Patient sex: M
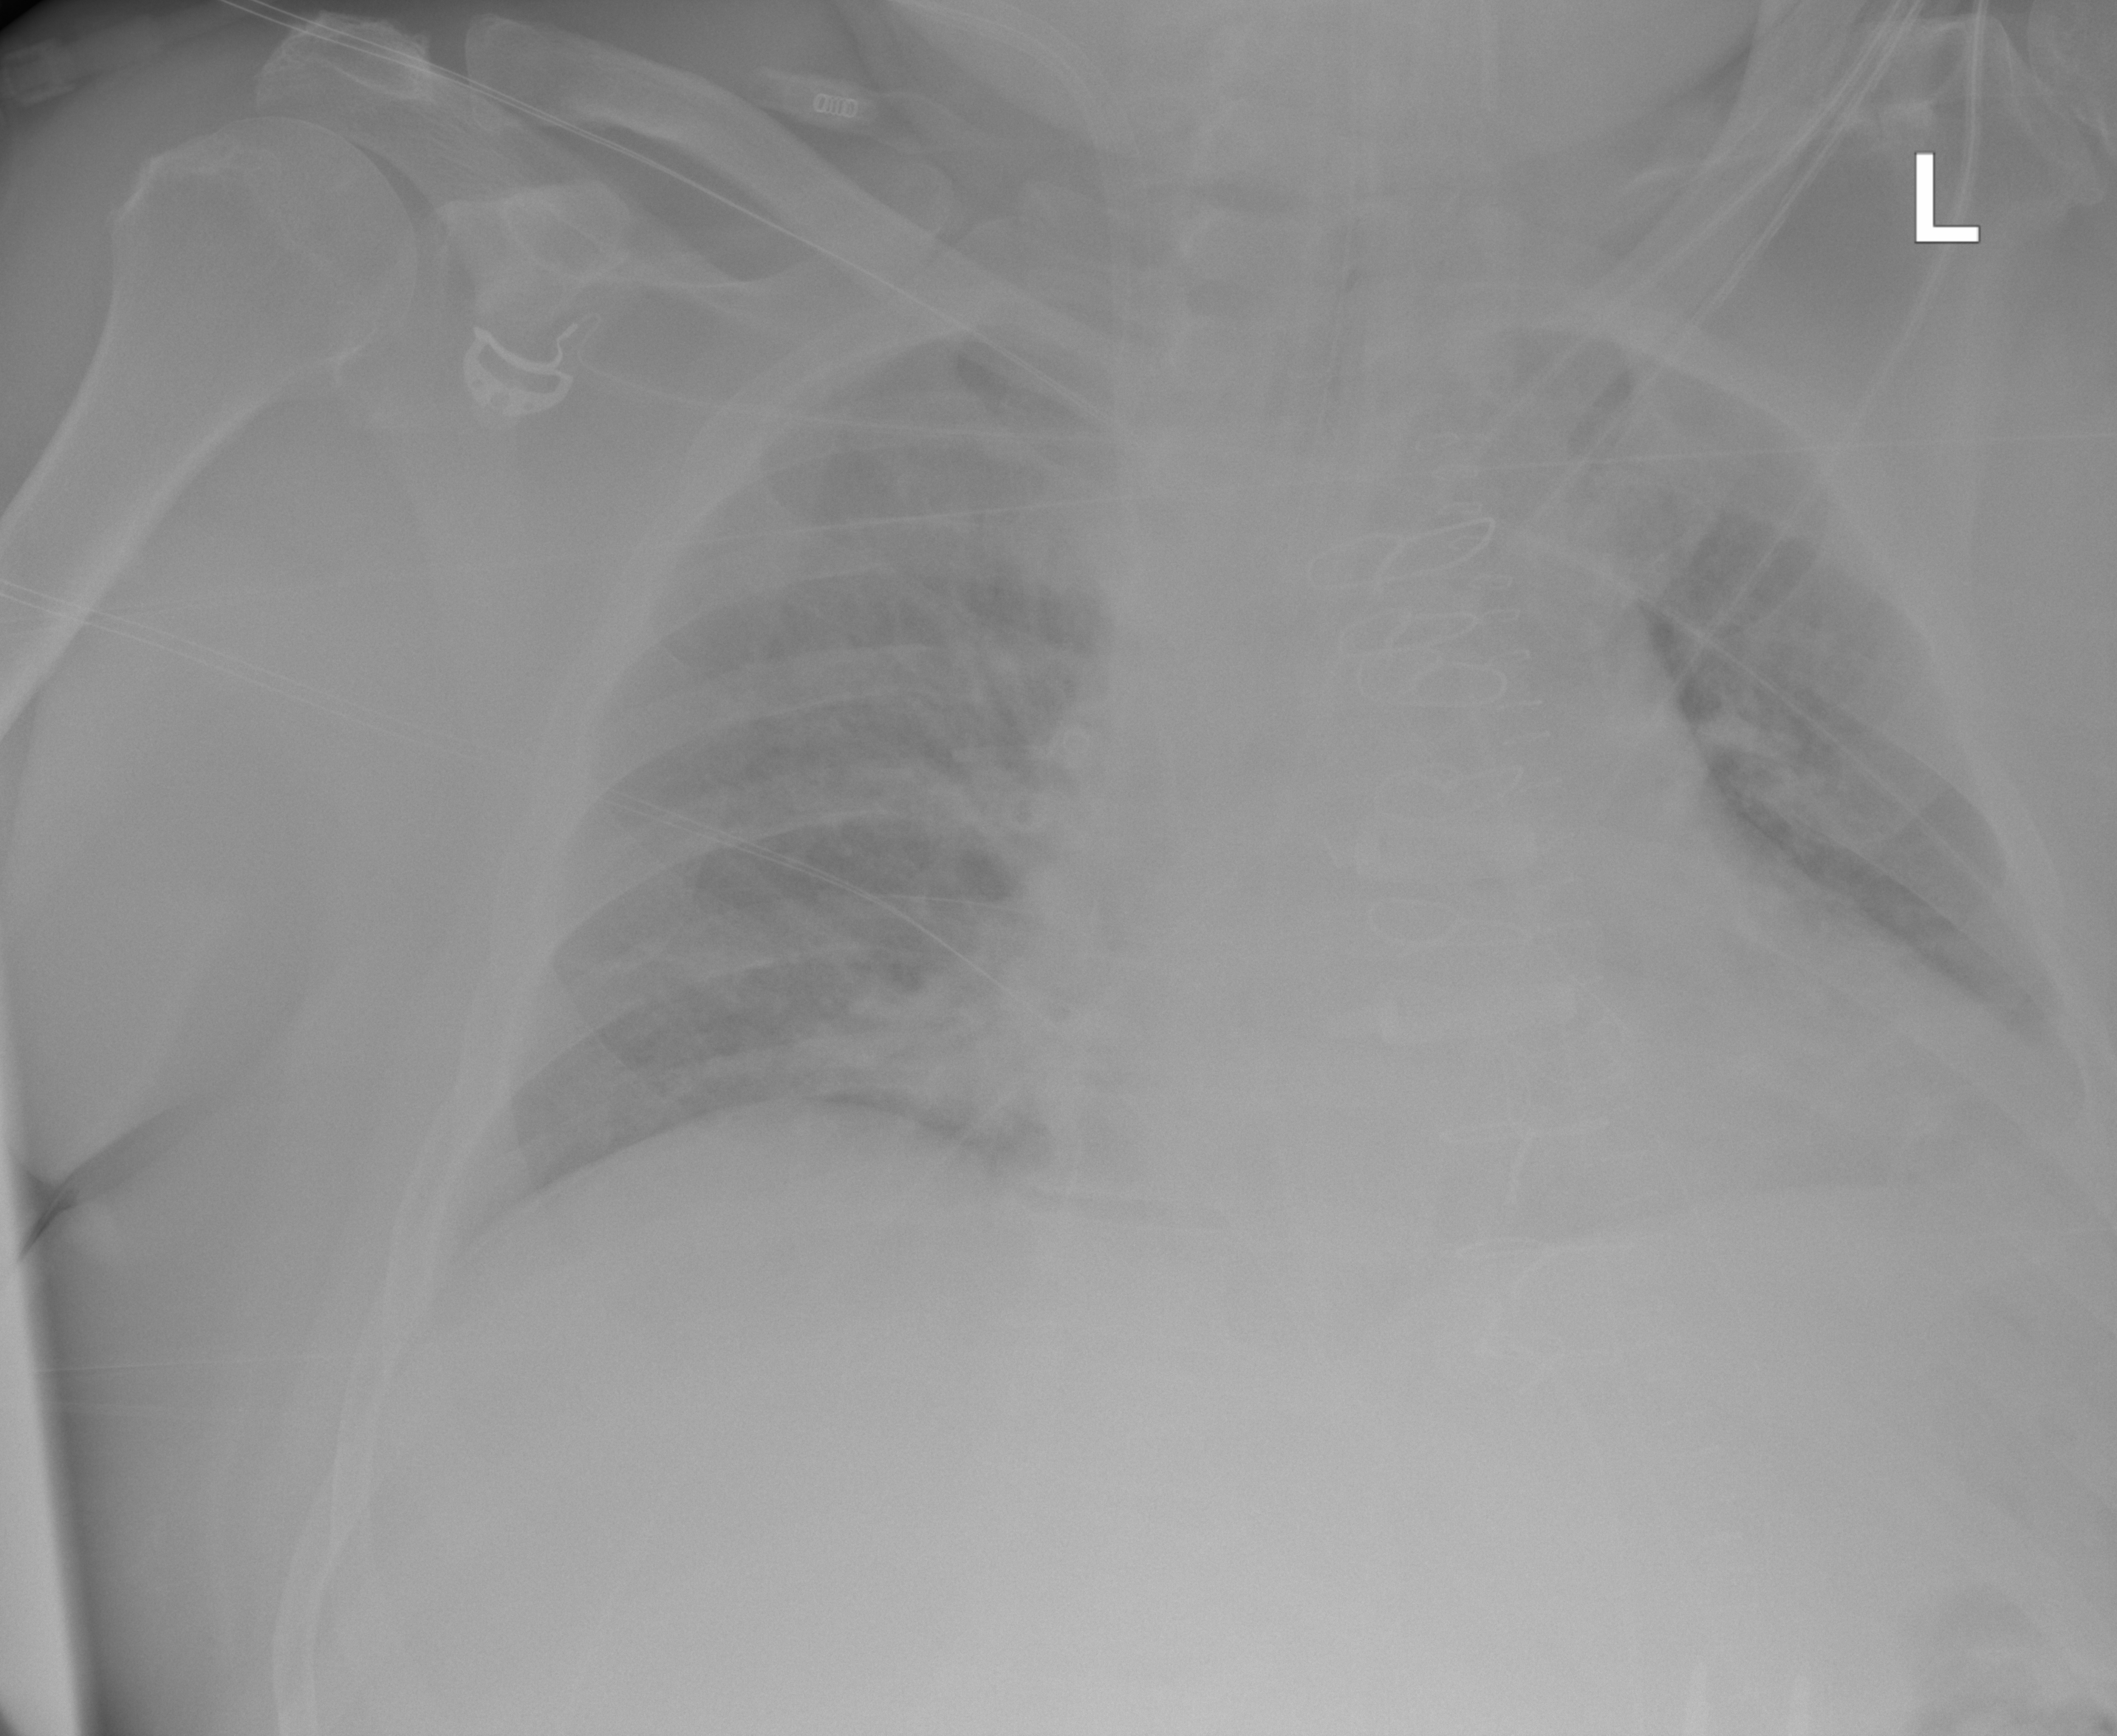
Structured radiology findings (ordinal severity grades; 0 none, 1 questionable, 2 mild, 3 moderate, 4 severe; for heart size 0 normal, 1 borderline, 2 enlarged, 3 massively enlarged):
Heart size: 2
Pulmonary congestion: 2
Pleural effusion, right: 0
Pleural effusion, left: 2
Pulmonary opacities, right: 0
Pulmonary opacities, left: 0
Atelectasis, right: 0
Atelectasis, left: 0